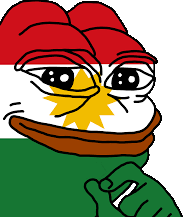
Label: 5_Pepe